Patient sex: F
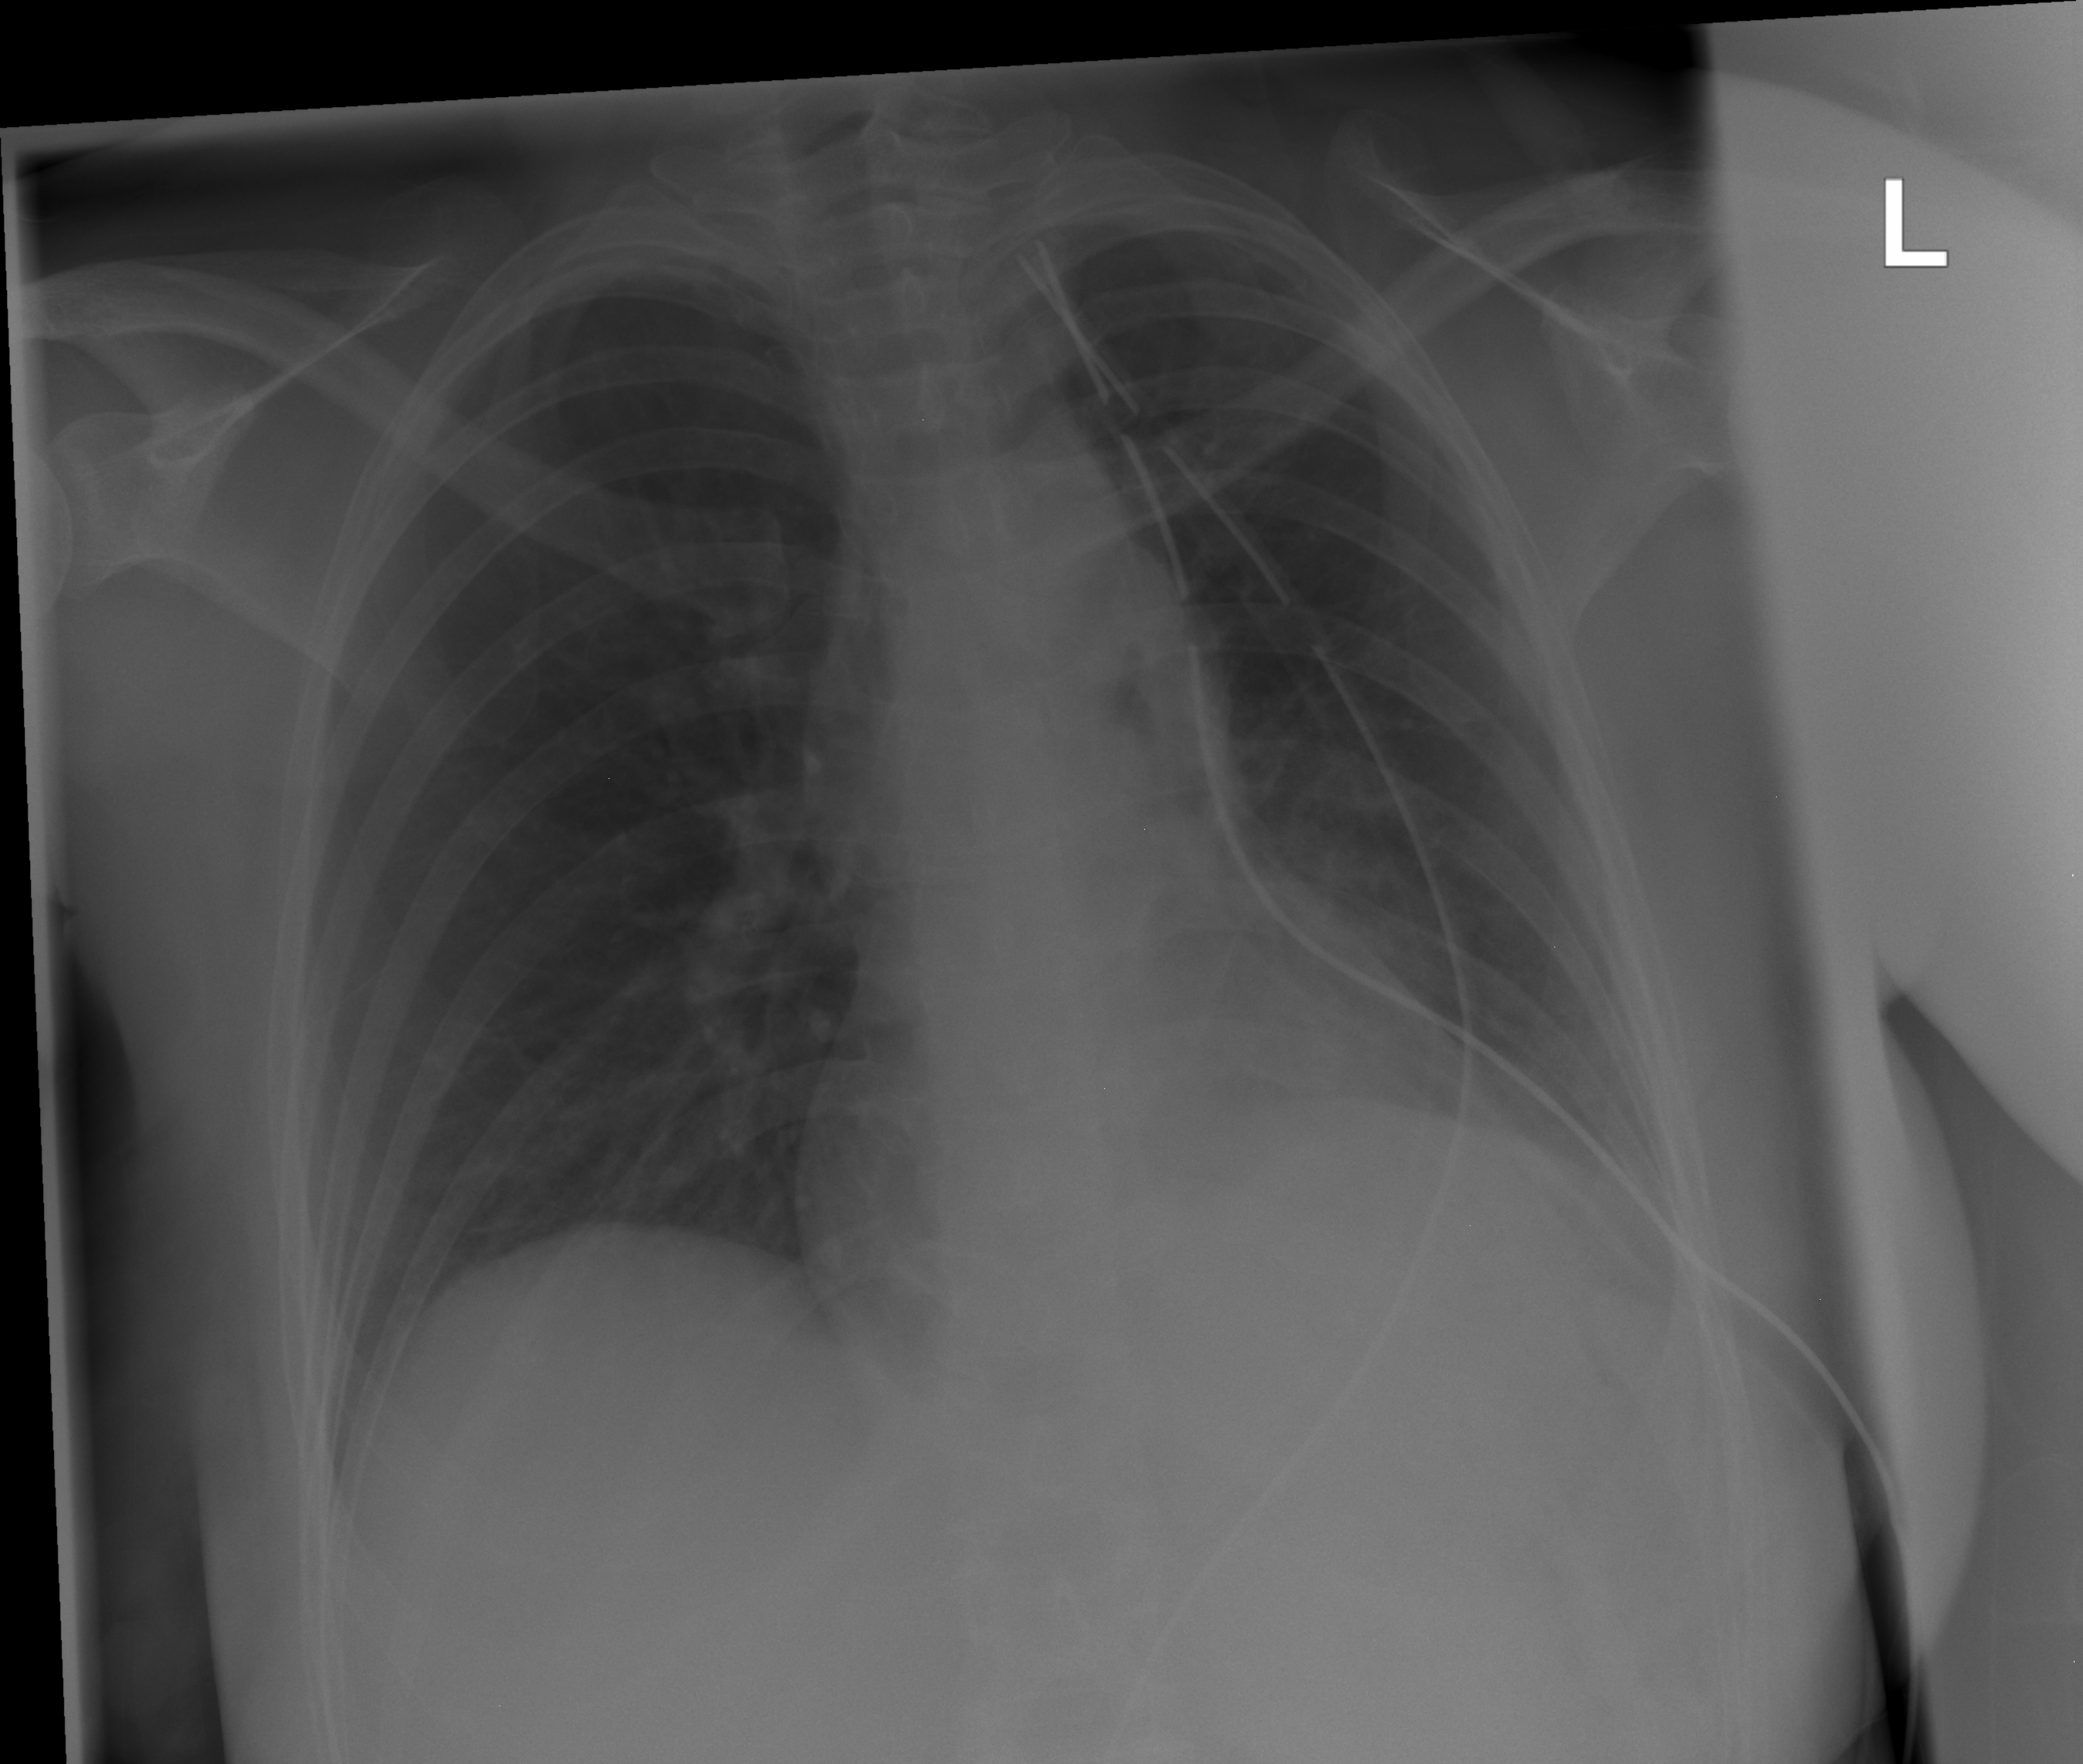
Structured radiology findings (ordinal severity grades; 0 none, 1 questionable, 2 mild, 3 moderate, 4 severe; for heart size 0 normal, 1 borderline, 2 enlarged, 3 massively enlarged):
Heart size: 0
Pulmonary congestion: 0
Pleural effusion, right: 0
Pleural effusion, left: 1
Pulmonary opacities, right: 0
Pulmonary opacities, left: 0
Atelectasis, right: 0
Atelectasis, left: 1